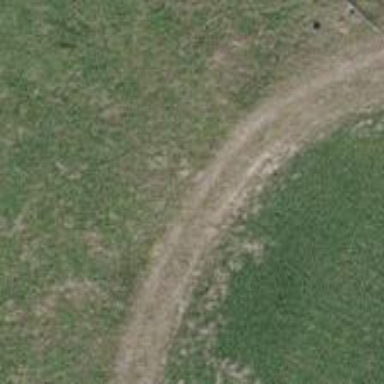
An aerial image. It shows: Track with fine gravel surface. The track has grade 4 tracktype.